Interaction volume radius: 5 \u00c5
Interaction volume height: 25 \u00c5
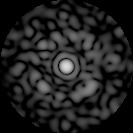
Disorder parameter: 0.7108